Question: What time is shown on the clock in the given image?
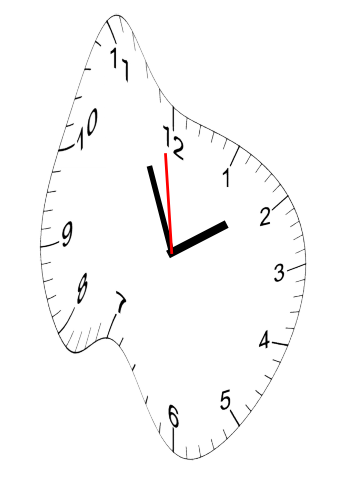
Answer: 01:55:59